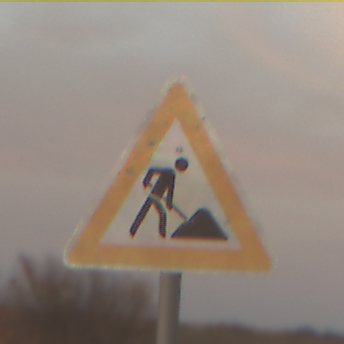
Verkehrszeichen: Arbeitsstelle
Umgebung: Outdoor, Nature
Tageszeit: SunriseSunset
Wetter: PartlyCloudy
Licht: Natural
Jahreszeit: NotSpecified
Kontrast: LowContrast